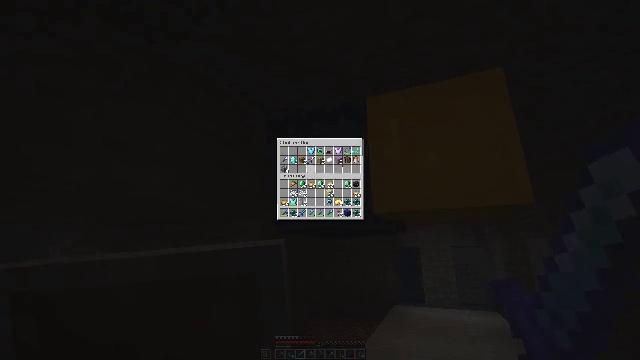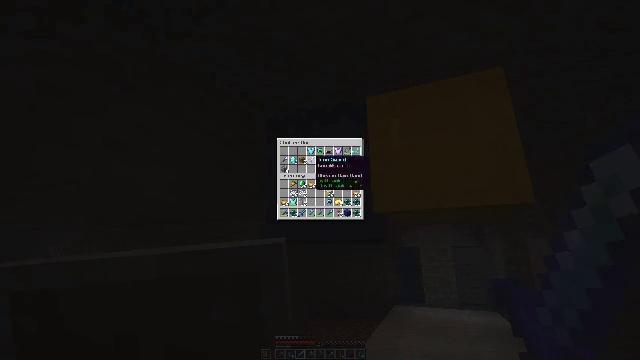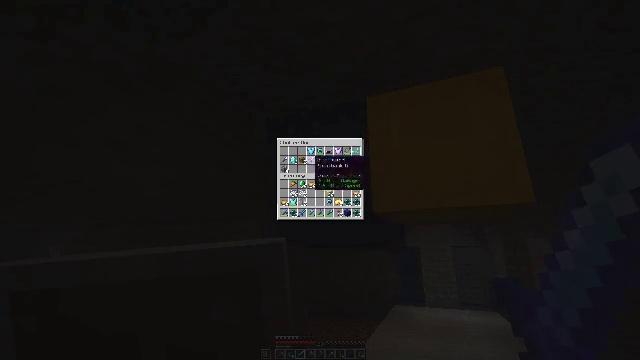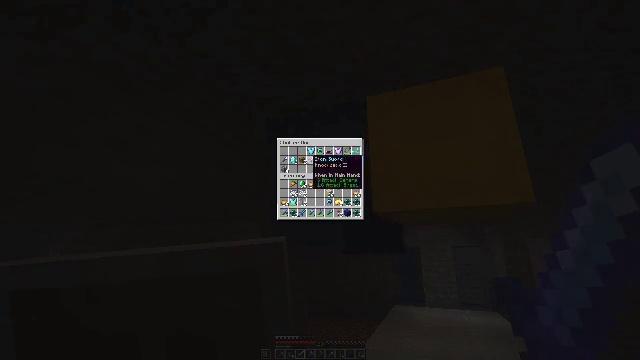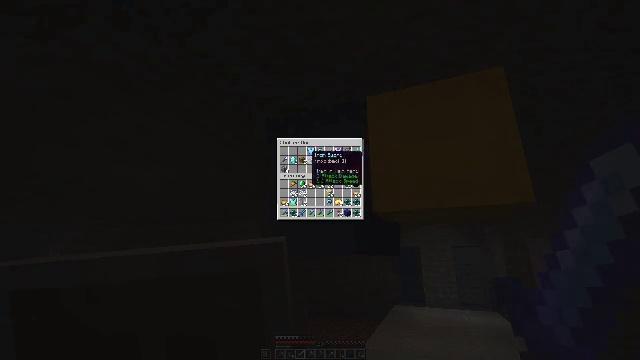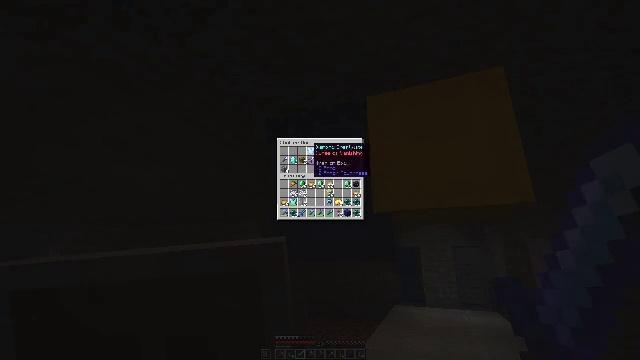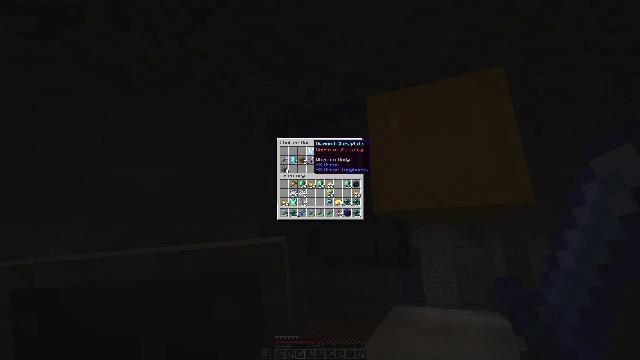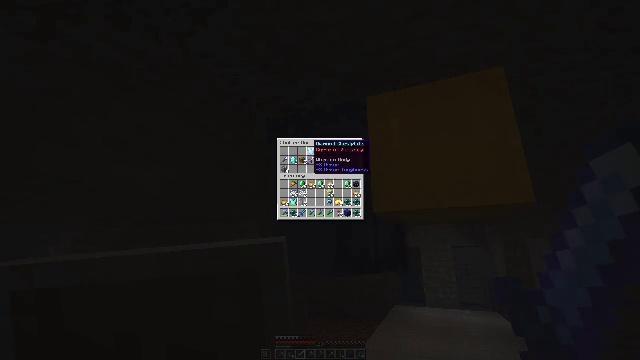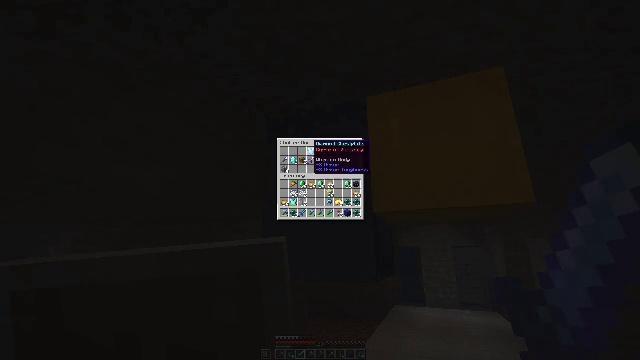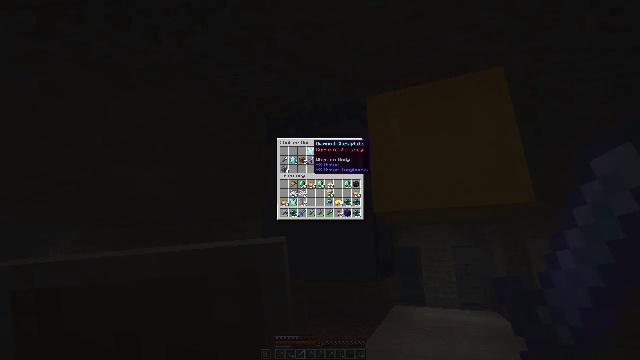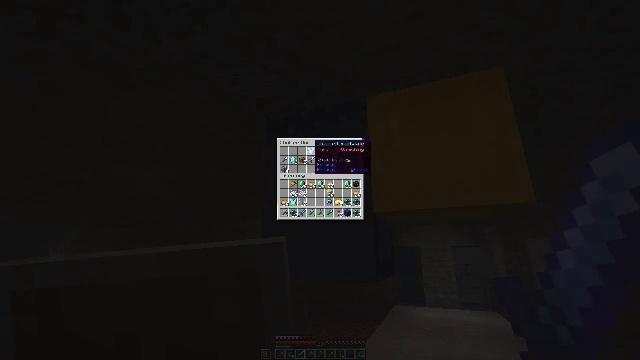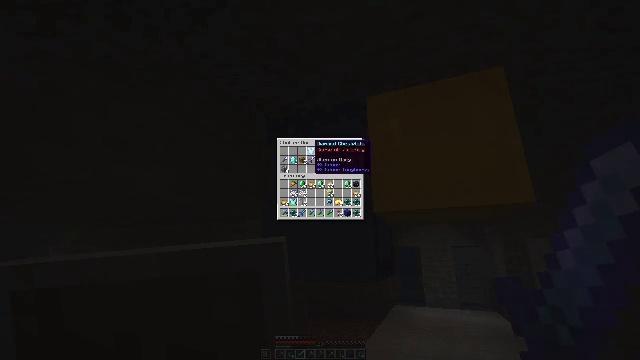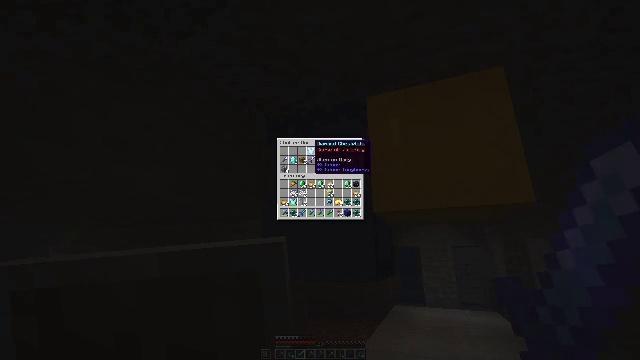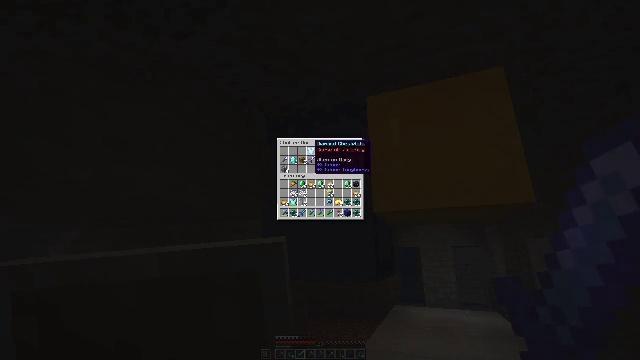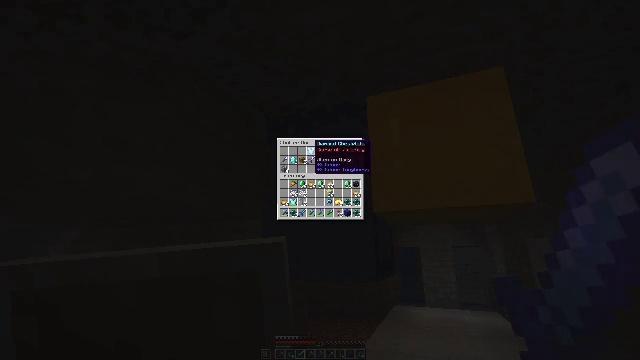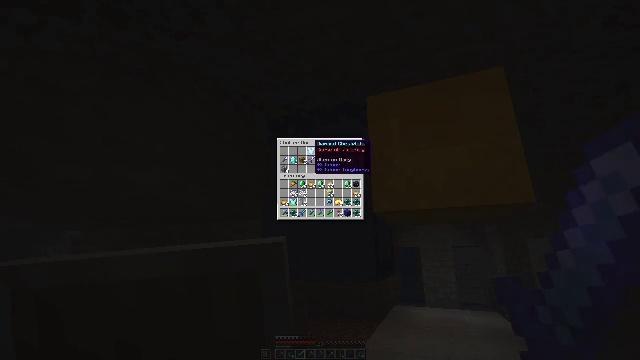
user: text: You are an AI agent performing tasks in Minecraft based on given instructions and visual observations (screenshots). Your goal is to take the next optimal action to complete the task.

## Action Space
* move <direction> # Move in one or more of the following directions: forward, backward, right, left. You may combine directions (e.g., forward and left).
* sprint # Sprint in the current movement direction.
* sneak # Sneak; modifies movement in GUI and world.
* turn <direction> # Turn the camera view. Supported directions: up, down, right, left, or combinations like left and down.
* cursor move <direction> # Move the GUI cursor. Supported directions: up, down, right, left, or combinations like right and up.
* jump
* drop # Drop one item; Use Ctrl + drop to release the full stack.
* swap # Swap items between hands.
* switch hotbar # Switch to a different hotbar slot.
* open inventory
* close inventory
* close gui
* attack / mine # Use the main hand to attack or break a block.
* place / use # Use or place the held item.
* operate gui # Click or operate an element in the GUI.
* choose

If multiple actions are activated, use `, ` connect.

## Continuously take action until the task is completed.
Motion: motion action
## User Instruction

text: Retrieve items from the blue shulker box by mining it.
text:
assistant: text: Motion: no_op
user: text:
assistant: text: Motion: no_op
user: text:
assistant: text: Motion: no_op
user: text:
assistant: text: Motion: turn up
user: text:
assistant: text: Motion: turn up
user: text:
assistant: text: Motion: no_op
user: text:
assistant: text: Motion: no_op
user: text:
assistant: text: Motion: no_op
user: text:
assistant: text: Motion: no_op
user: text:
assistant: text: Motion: no_op
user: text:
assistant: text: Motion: no_op
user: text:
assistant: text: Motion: no_op
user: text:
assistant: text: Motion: no_op
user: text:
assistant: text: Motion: sneak
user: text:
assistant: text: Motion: sneak
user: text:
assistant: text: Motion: sneak
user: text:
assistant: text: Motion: sneak
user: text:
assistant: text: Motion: sneak
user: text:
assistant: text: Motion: sneak
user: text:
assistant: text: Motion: sneak
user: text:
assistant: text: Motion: sneak
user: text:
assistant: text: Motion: no_op
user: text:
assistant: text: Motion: no_op
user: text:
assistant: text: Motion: no_op
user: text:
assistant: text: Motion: no_op
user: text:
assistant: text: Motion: no_op
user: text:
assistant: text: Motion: no_op
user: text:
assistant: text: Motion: no_op
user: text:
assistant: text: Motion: turn left and down
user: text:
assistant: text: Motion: turn down